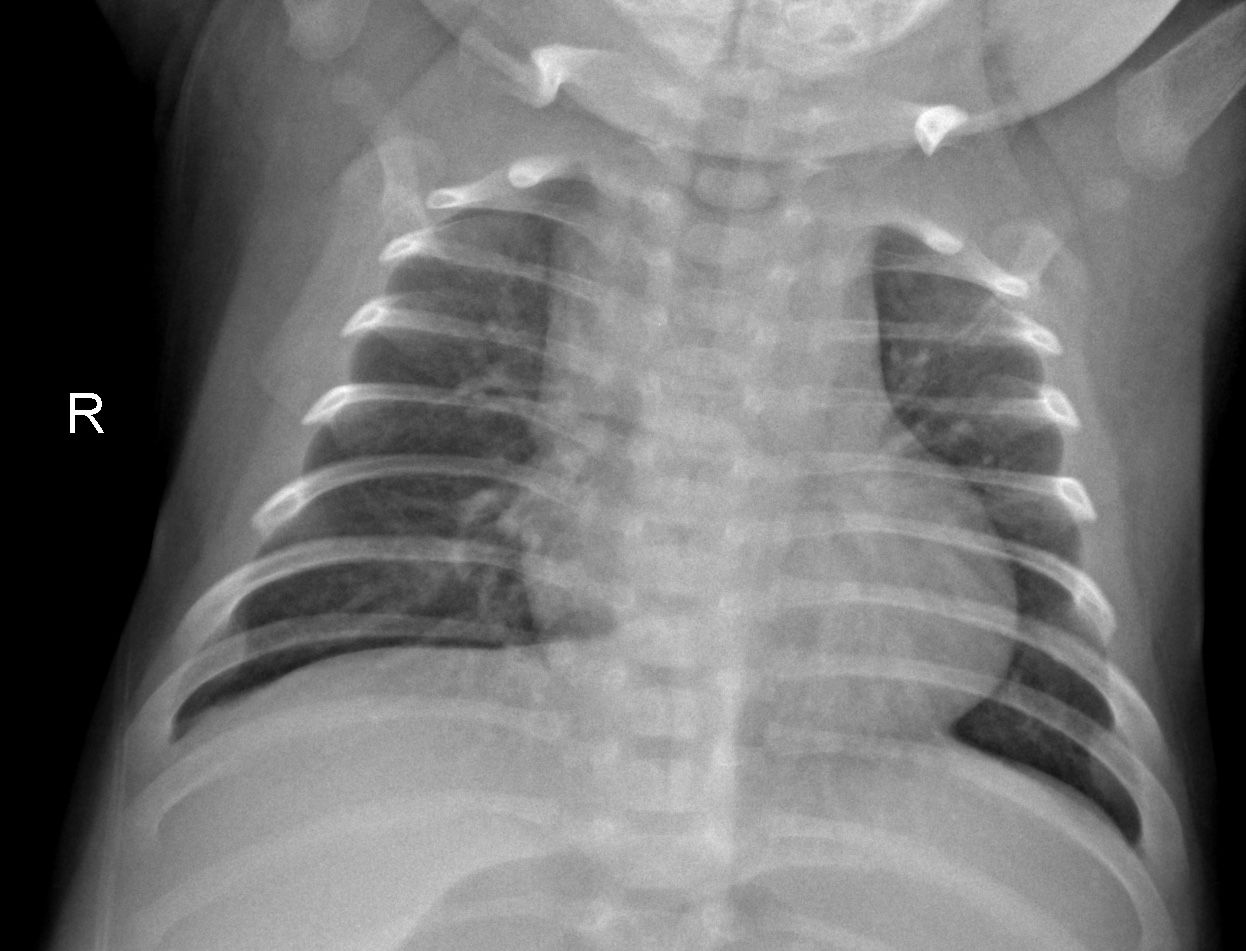
Diagnosis: NORMAL